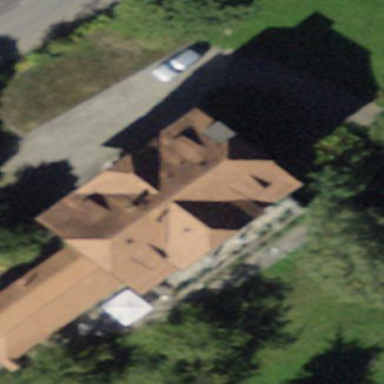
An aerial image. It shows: Residential building.